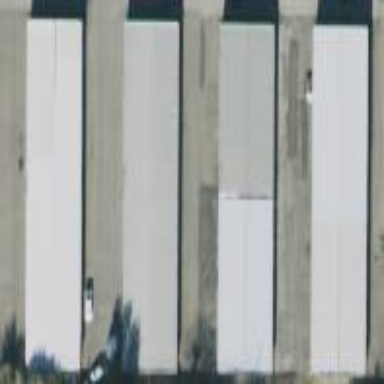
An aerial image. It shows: Storage rental shop.